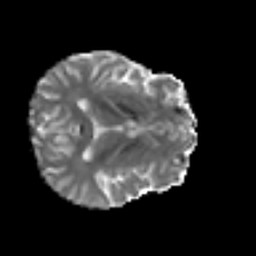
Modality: MD
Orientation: axial
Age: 34
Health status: ill
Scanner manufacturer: philips
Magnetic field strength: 3 T
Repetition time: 9 s
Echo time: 0.127 s